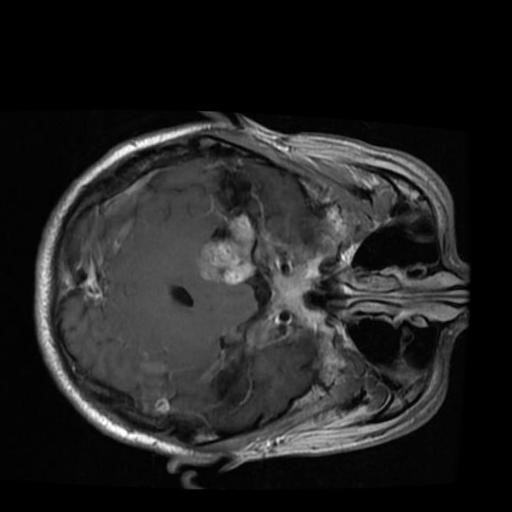
Label: brain_menin